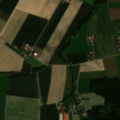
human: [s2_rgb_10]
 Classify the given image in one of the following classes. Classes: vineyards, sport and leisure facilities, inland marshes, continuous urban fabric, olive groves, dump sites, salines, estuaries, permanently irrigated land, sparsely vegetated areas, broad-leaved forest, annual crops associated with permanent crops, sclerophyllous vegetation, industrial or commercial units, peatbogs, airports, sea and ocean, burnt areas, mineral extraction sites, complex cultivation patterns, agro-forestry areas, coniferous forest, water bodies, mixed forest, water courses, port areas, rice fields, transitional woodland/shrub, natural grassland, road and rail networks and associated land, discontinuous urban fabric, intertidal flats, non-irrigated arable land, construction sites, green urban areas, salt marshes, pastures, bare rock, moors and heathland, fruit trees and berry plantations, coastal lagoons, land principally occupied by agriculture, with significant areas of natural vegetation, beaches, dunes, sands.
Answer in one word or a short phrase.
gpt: non-irrigated arable land, pastures, complex cultivation patterns, coniferous forest